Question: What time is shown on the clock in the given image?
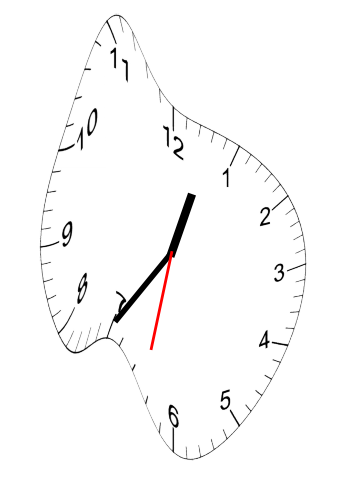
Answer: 12:35:32